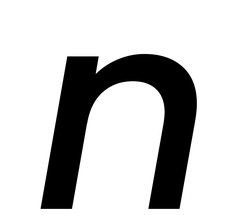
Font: Poppins-MediumItalic